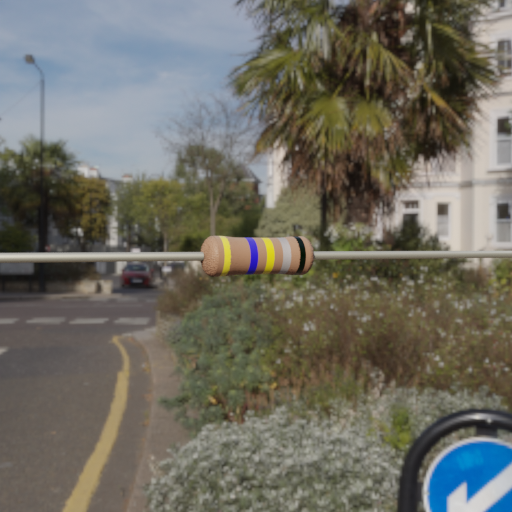
Resistor colour bands (in order): yellow, blue, yellow, silver, black